Field crop: tomato
Growth stage: 1
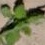
Species: solanum